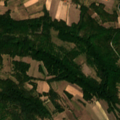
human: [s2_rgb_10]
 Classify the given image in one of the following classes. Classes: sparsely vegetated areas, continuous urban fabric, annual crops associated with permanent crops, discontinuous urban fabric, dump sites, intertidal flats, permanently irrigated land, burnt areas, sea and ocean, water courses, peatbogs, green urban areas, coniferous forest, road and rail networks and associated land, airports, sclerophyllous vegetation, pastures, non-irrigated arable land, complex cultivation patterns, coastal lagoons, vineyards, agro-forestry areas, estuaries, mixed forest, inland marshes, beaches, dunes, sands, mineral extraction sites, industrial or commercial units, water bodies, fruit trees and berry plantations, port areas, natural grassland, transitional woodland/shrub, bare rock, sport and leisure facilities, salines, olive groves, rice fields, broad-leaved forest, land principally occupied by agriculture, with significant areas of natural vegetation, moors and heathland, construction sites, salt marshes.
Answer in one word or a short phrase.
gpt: complex cultivation patterns, land principally occupied by agriculture, with significant areas of natural vegetation, broad-leaved forest, transitional woodland/shrub